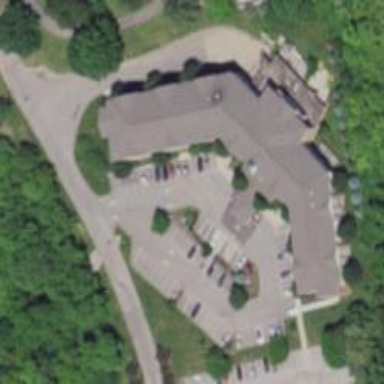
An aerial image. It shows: Nursing home.